Question: I need to achieve a custom vertical Progressbar like the one shown in the image below. It must have a circle at the beginning and an arrow at the end.

What would be the best way to achieve this? I'm not a design expert, so I don't know if it would be easier by using a 9png file or creating my own drawable class or another options.
I have tried with the following repo <URL>, but this only rotates the ProgressBar, it cannot apply a custom view like I need.
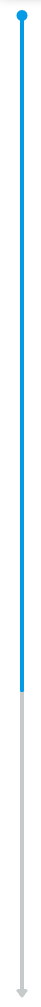
Answer: Finally, I have created a custom view extending from class and I've overriden method, drawing a Line, a Circle and a Triangle.
Check the following code:
'''
@Override
protected synchronized void onDraw(Canvas canvas) {
mPaint.setStyle(Paint.Style.FILL_AND_STROKE);
mPaint.setColor(getResources().getColor(R.color.grey_300));
mPaint.setStrokeWidth(STROKE_WIDTH);
mPaint.setAntiAlias(true);
canvas.drawLine(centerX, MARGIN, centerX, getHeight() - MARGIN, mPaint);
canvas.drawCircle(centerX, MARGIN, STROKE_WIDTH, mPaint);
mPath.reset();
mPath.moveTo(0, STROKE_WIDTH * 2);
mPath.lineTo(-STROKE_WIDTH, 0);
mPath.lineTo(STROKE_WIDTH, 0);
mPath.close();
mPath.offset(centerX, getHeight() - TOP_BOTTOM_MARGIN - STROKE_WIDTH);
canvas.drawPath(mPath, mPaint);
}
'''